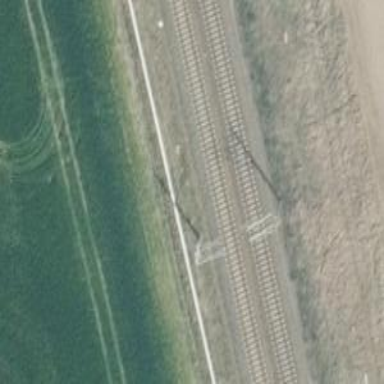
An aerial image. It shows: Railway milestone with catenary mast.